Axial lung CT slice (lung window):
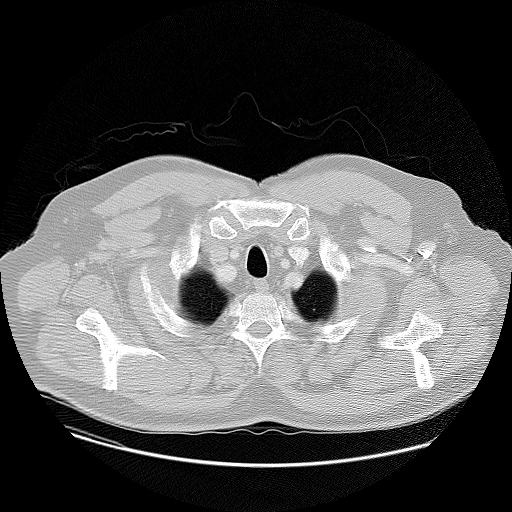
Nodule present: no